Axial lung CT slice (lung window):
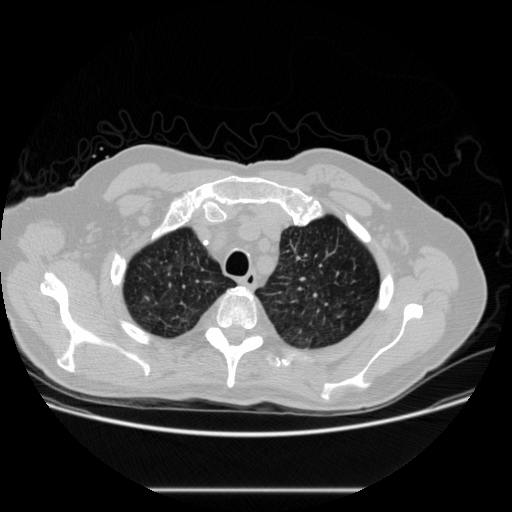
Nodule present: no